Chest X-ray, PA view. Patient: 34 years old, sex M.
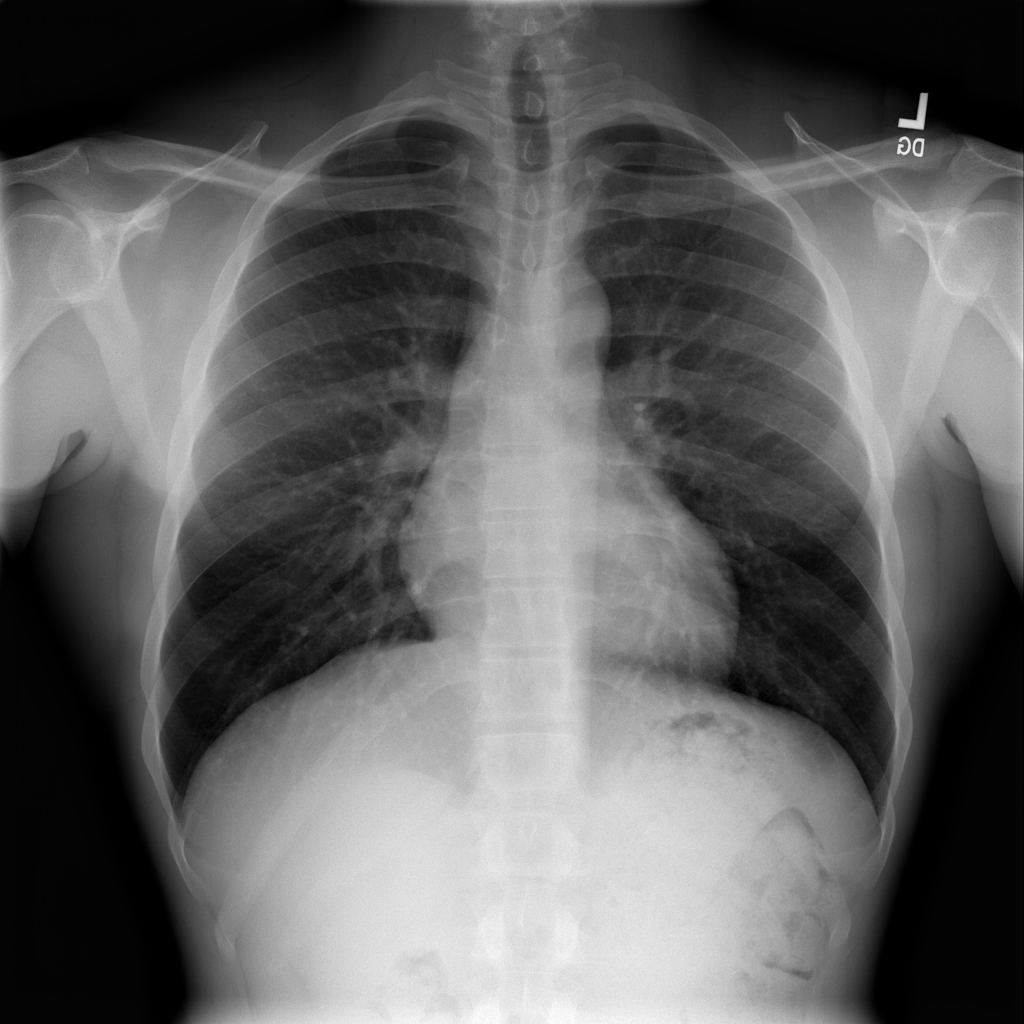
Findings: Infiltration